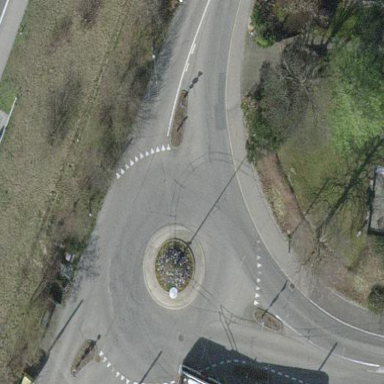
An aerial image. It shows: Residential road leading to roundabout with trolley wires.